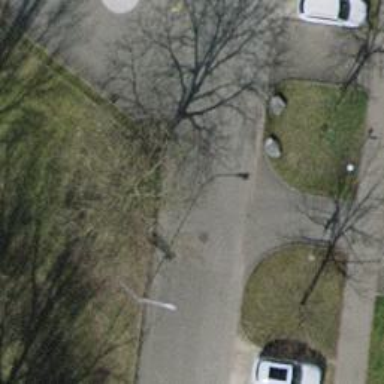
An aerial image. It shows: Smooth asphalt road in residential area.